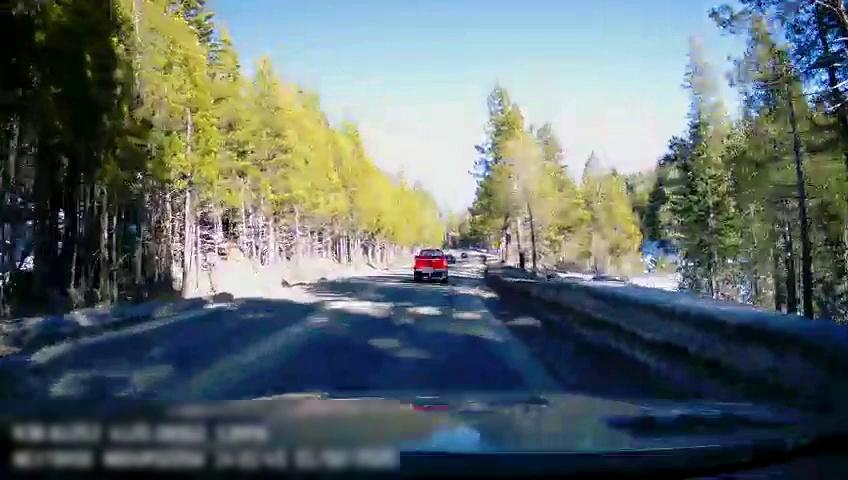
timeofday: Day
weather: Sunny
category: Drivable Space
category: Vehicles | Car
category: Vehicles | Truck